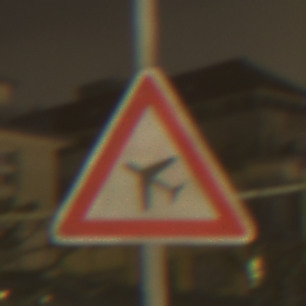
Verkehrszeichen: FlugbetriebRechts
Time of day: Night
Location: Outdoor (Urban)
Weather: Overcast
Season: NotSpecified
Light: Artificial